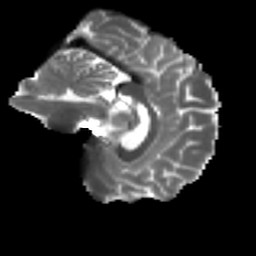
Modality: T2w
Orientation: sagittal
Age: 32
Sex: male
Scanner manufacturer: ge
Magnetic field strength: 3 T
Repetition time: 7.8 s
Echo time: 0.0607 s